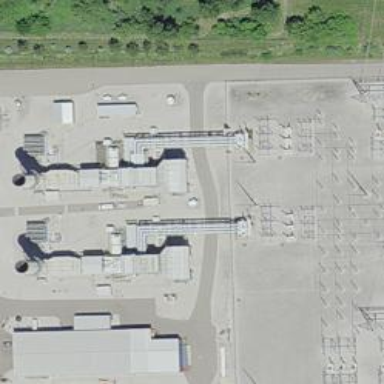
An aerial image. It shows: Gas turbine generator.